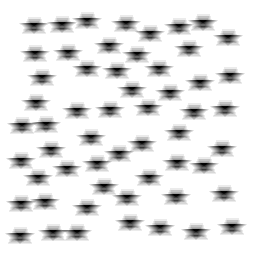
Squares: 0
Triangles: 0
Stars: 56
Total shapes: 56